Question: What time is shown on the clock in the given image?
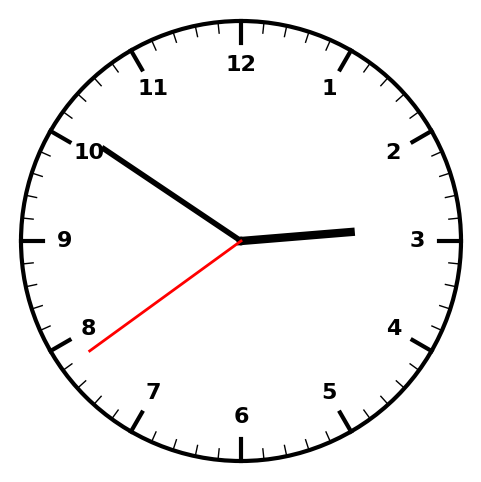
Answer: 02:50:39